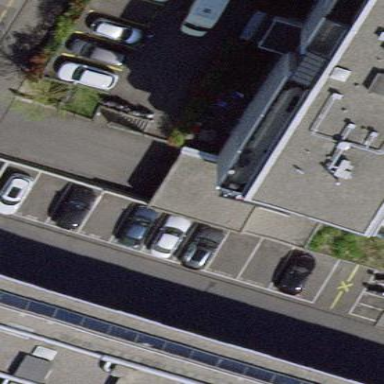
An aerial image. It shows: View of roof of building.